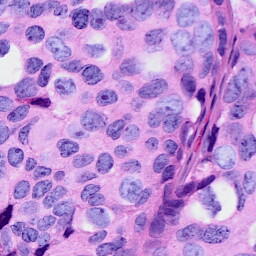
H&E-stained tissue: Breast